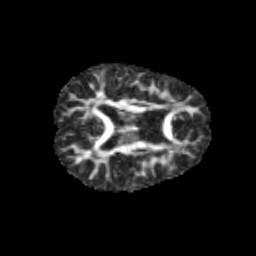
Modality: FA
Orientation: axial
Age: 9
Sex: female
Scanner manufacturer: siemens
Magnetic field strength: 3 T
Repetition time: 3.8 s
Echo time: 0.07 s